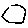
Label: hexagon